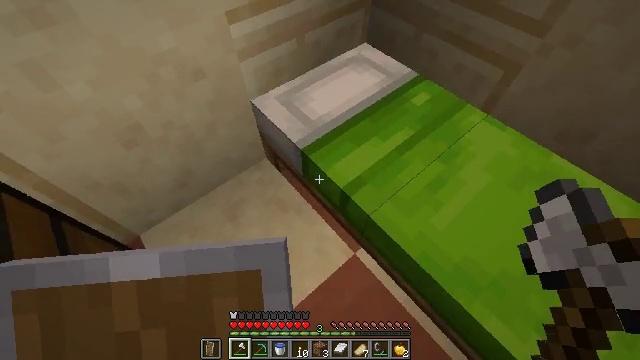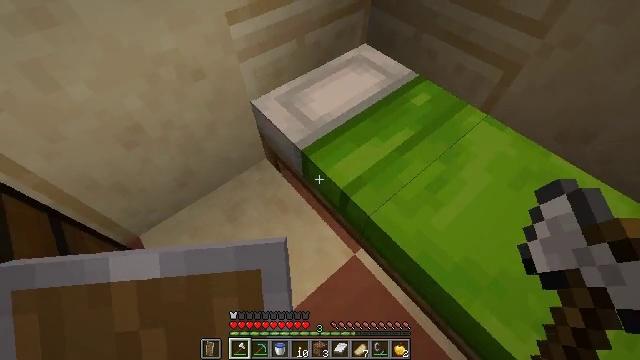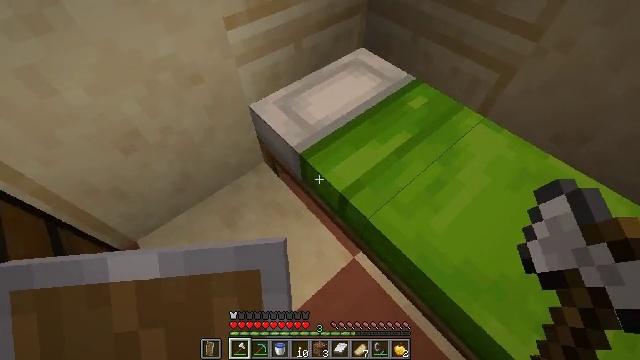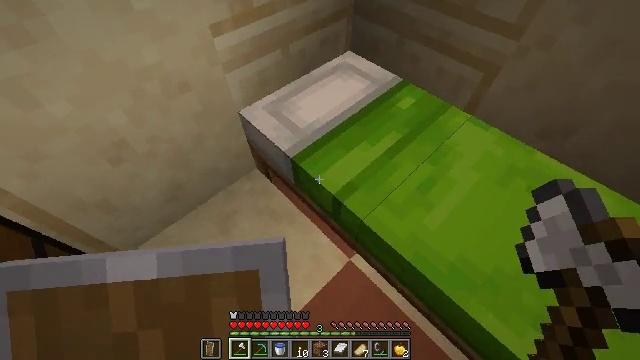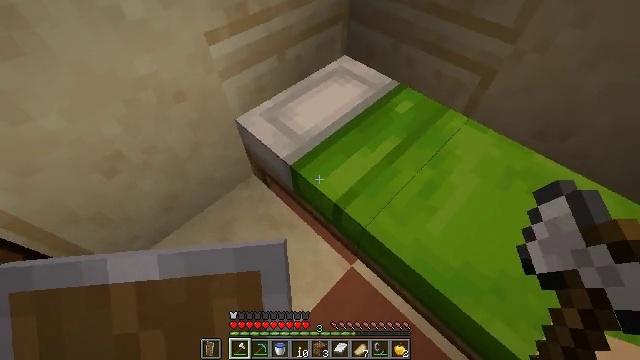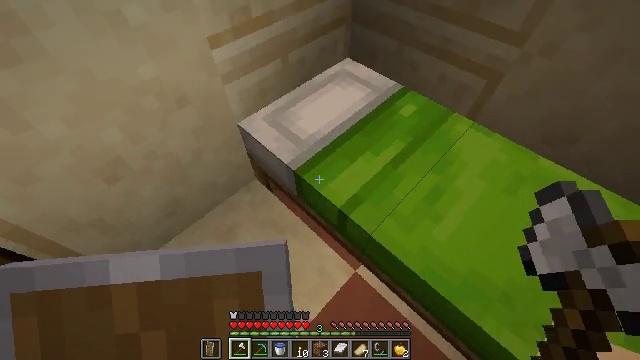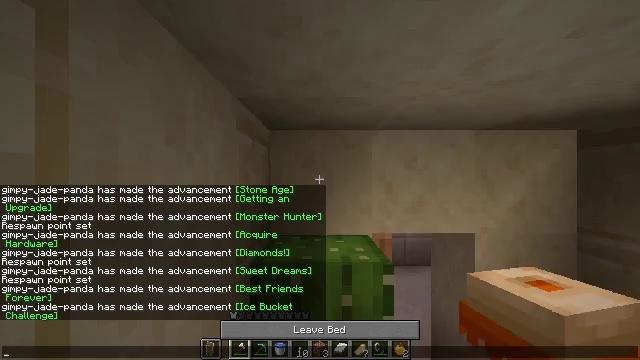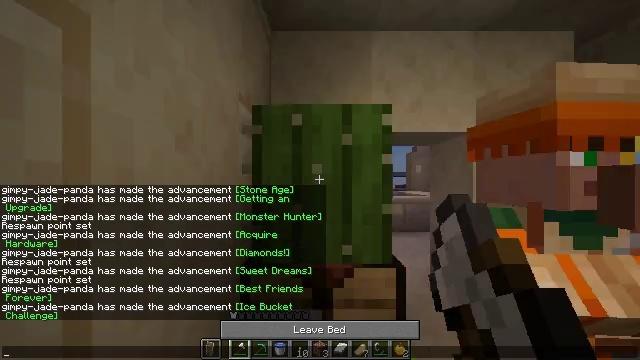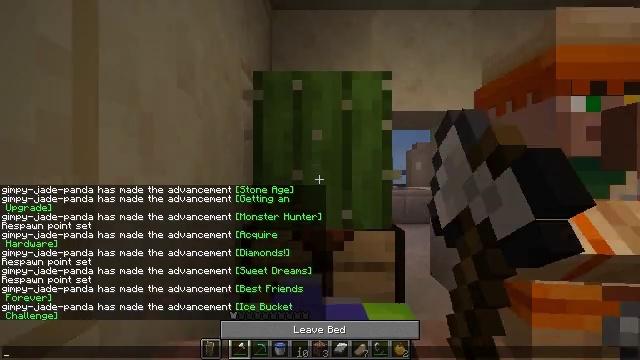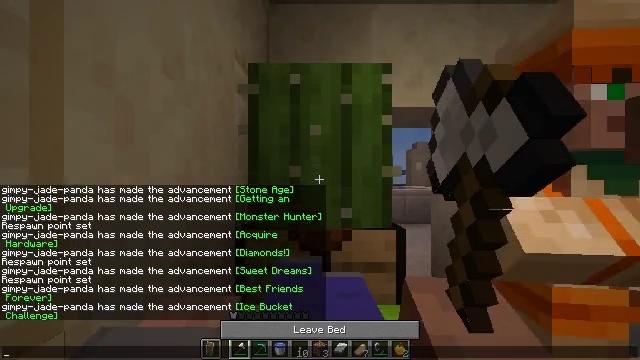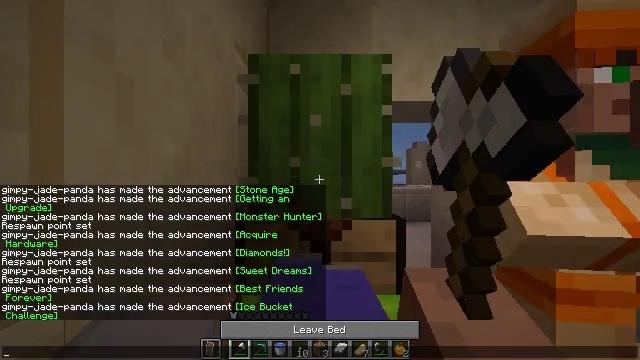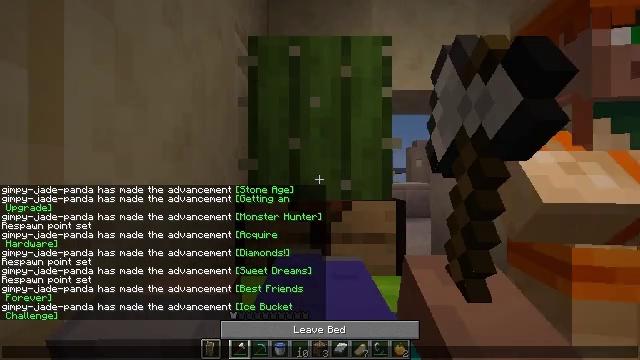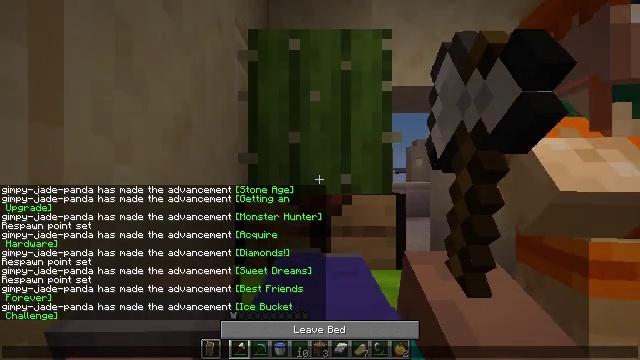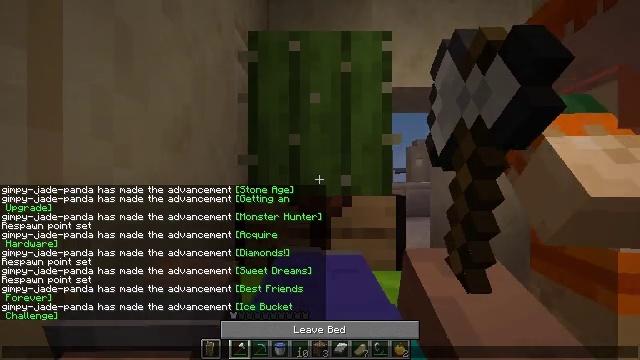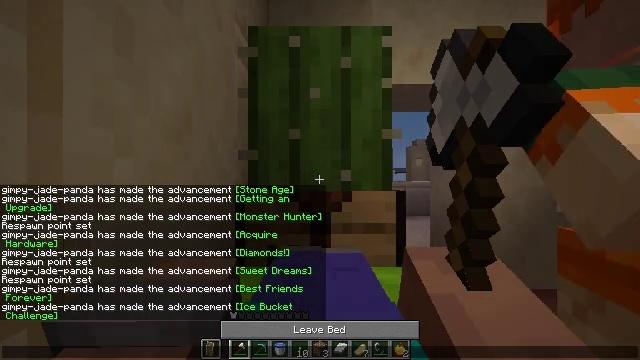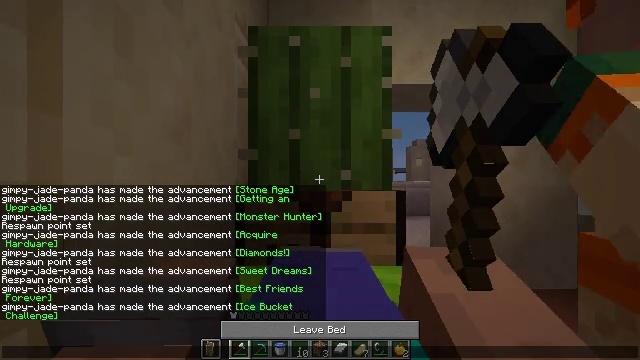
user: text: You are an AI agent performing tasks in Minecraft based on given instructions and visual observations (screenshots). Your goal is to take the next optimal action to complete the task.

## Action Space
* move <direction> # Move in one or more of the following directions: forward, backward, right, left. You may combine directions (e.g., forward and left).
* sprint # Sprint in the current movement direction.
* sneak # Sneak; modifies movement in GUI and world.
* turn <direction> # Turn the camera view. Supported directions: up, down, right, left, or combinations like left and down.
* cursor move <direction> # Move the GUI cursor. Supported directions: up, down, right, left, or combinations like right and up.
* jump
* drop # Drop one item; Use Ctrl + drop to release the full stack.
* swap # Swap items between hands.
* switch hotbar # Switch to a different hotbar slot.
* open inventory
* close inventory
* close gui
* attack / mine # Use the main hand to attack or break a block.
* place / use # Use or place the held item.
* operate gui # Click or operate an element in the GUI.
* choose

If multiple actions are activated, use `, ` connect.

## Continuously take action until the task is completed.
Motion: motion action
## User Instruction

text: Collect the cactus block.
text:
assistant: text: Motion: use / place
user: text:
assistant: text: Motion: use / place
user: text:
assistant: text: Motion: turn right
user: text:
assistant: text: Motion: turn right
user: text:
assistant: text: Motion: no_op
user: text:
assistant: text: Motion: no_op
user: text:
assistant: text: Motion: open gui
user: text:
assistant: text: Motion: no_op
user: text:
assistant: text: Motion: no_op
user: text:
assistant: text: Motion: no_op
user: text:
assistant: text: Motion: no_op
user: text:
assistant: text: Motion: no_op
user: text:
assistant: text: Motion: no_op
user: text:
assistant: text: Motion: no_op
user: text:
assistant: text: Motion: no_op
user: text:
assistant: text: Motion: no_op
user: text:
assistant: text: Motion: no_op
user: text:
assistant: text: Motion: no_op
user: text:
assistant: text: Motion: no_op
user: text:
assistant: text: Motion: no_op
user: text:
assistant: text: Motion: no_op
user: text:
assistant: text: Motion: no_op
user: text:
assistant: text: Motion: no_op
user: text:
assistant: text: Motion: no_op
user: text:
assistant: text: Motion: no_op
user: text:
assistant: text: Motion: no_op
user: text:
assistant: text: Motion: no_op
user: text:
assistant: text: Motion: no_op
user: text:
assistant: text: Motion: no_op
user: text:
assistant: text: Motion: no_op